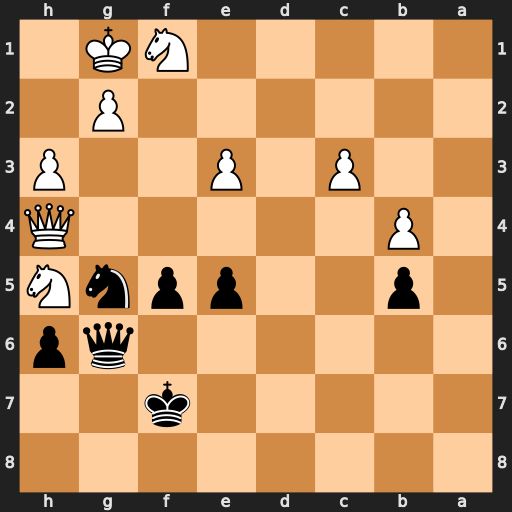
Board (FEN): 8/5k2/6qp/1p2ppnN/1P5Q/2P1P2P/6P1/5NK1
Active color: b
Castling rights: -
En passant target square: -
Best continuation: Nf3+ Kf2 Nxh4